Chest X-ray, PA view. Patient: 29 years old, sex M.
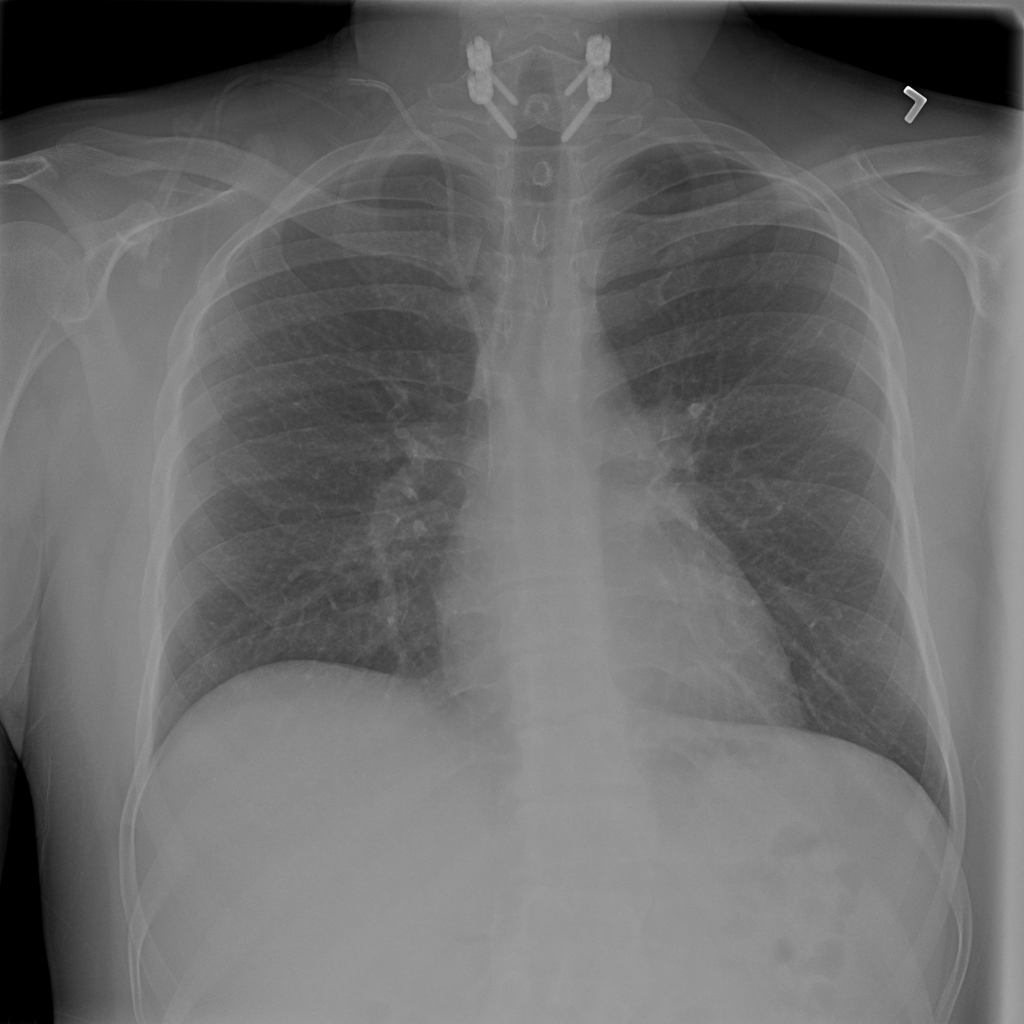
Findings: No Finding